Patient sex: M
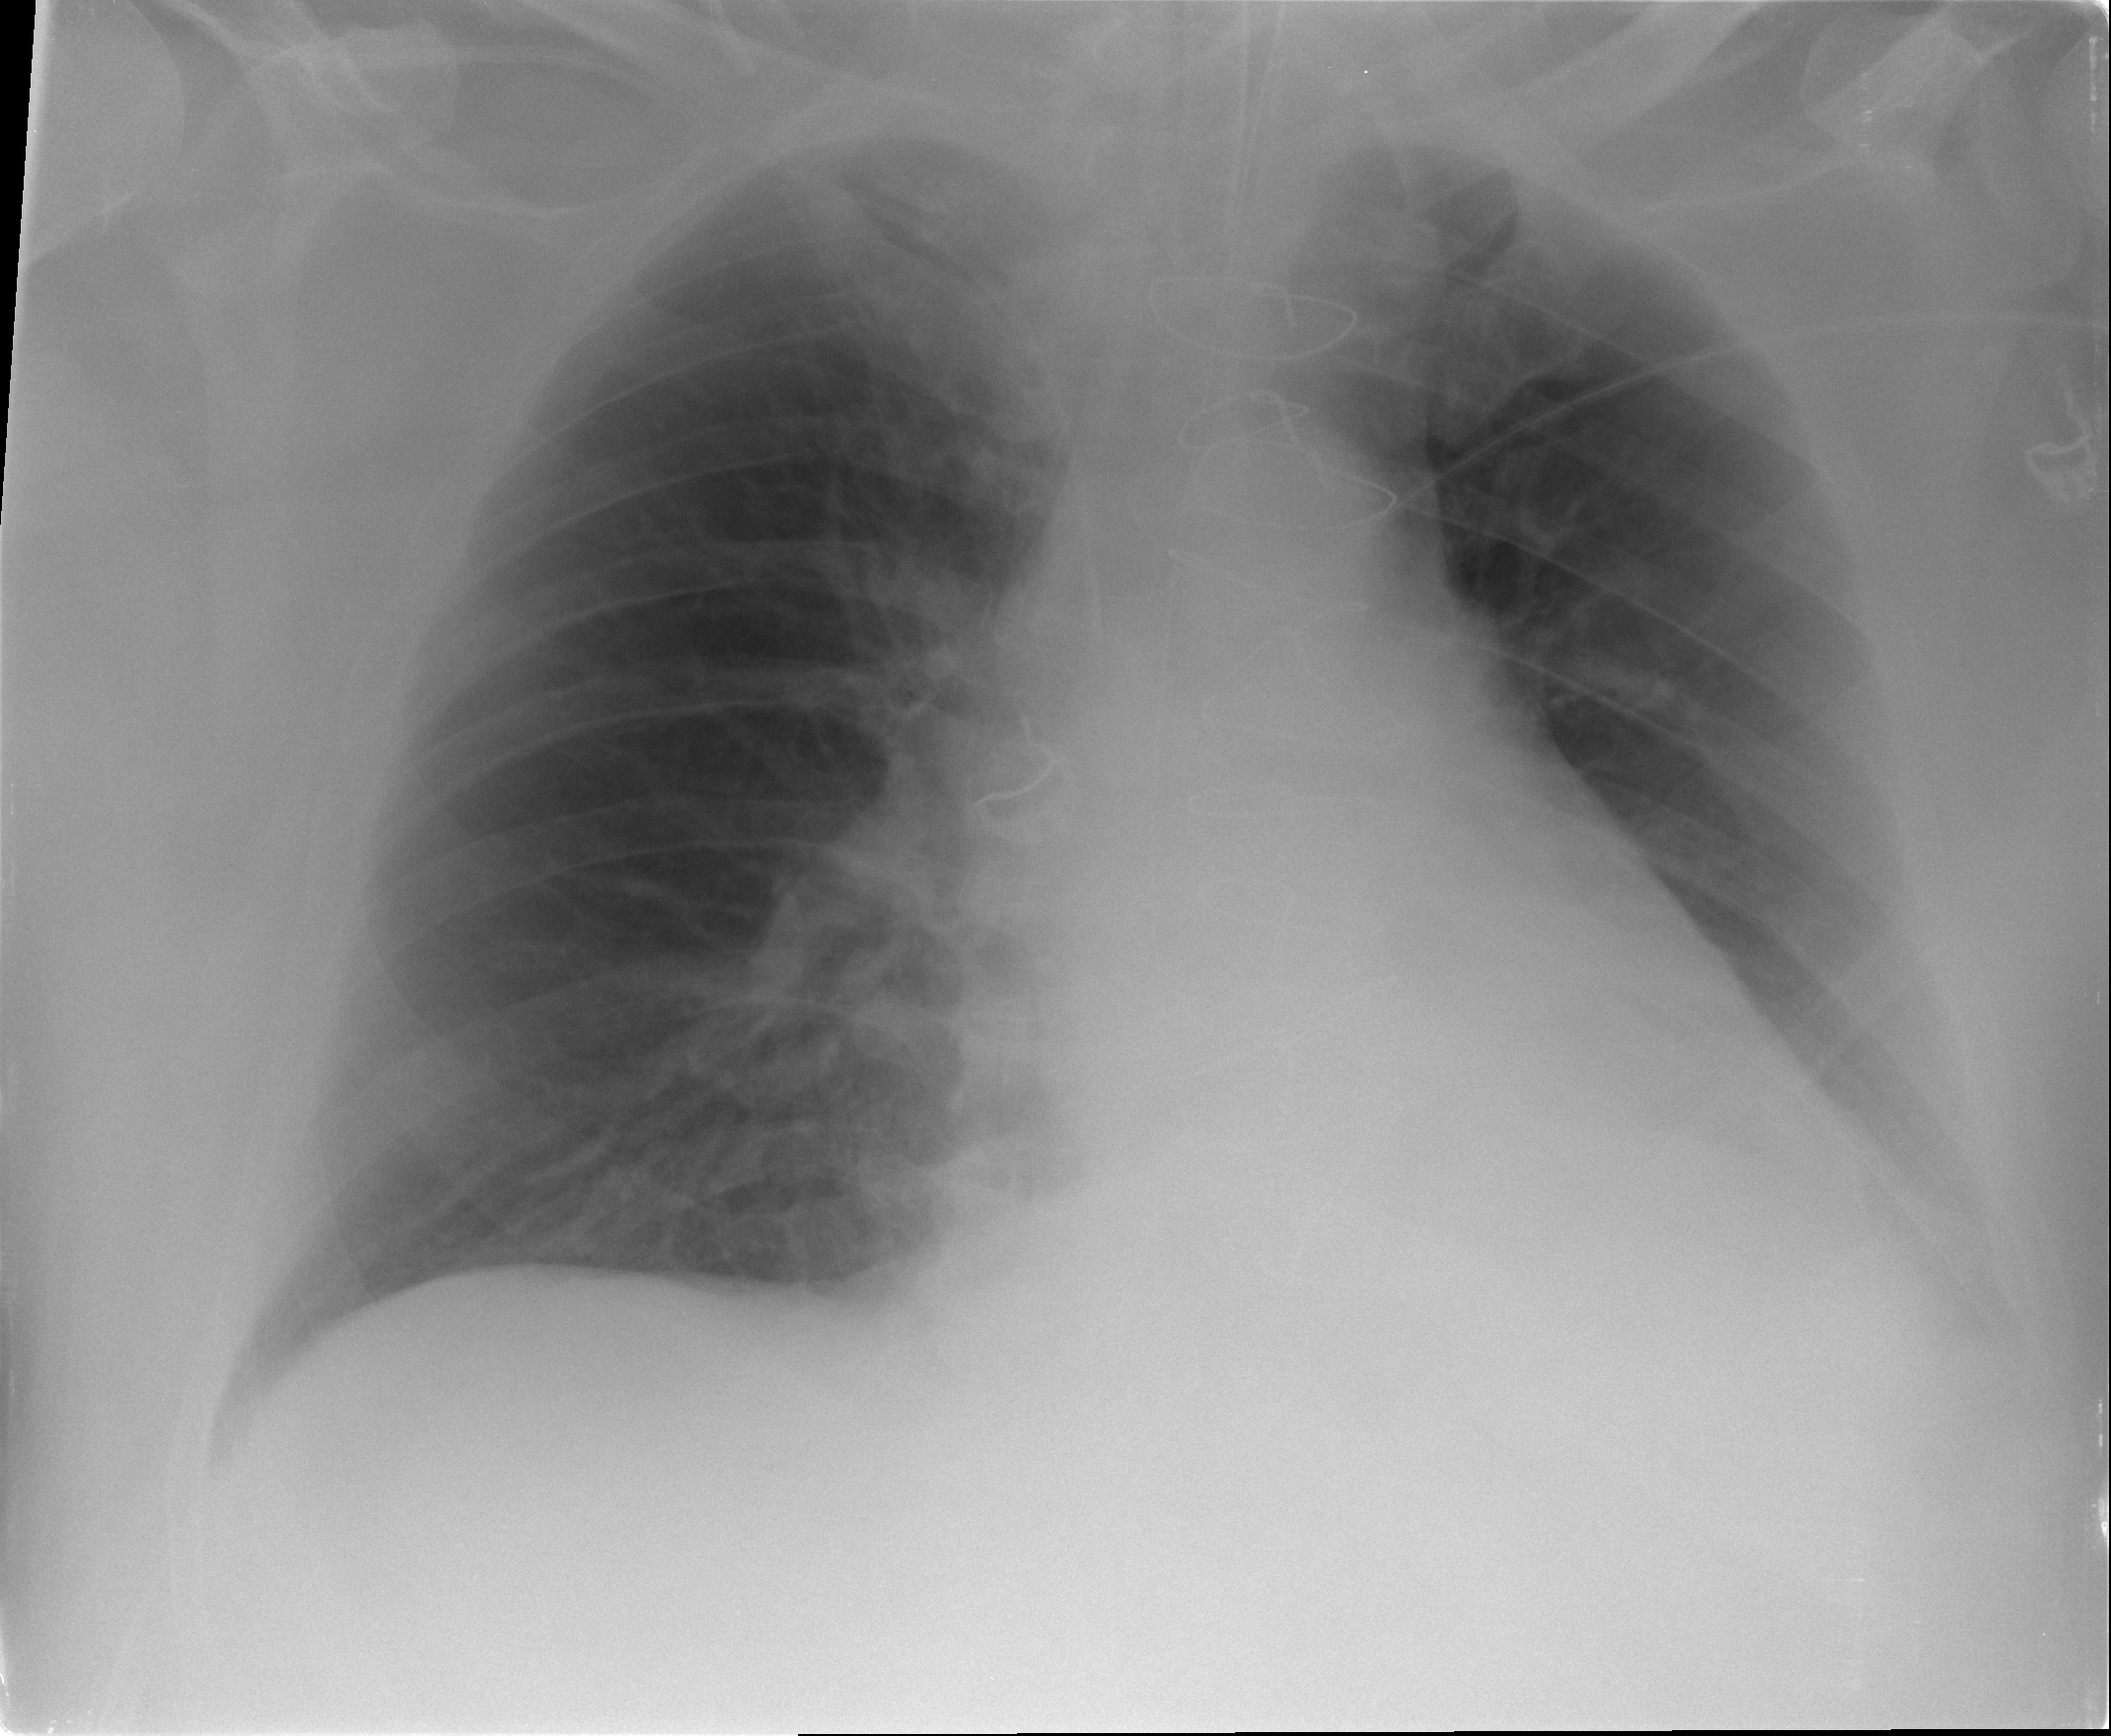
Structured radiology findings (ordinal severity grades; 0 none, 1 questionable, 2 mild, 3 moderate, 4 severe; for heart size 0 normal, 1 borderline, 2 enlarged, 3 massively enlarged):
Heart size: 1
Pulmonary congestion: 2
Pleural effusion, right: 0
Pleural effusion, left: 2
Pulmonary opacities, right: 0
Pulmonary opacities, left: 0
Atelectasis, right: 0
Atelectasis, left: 2